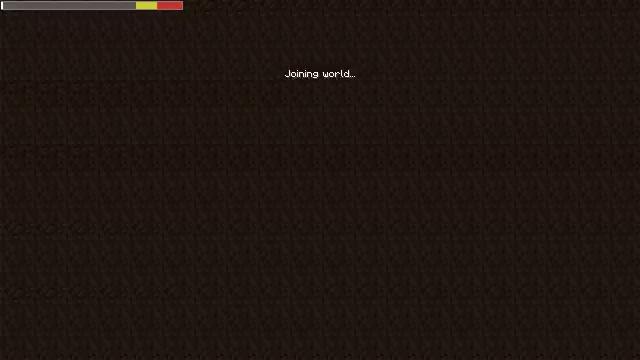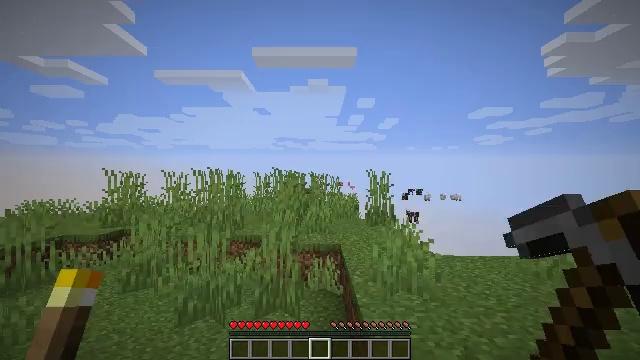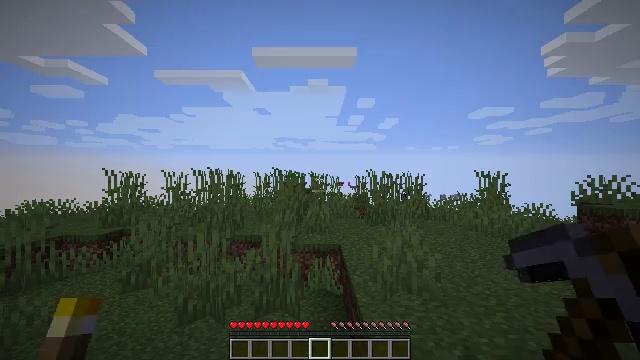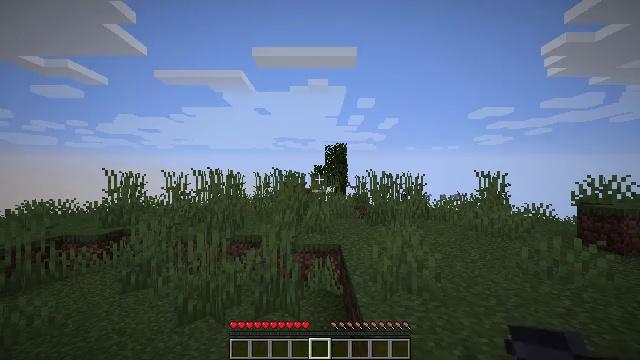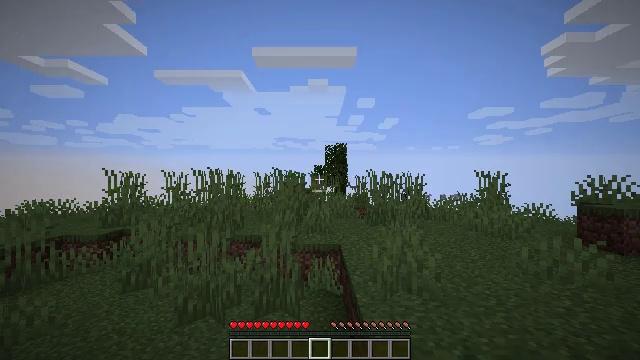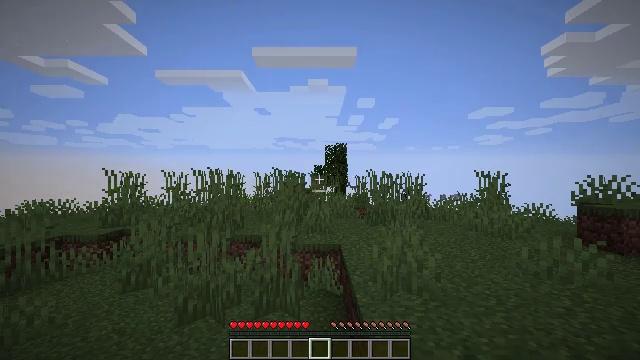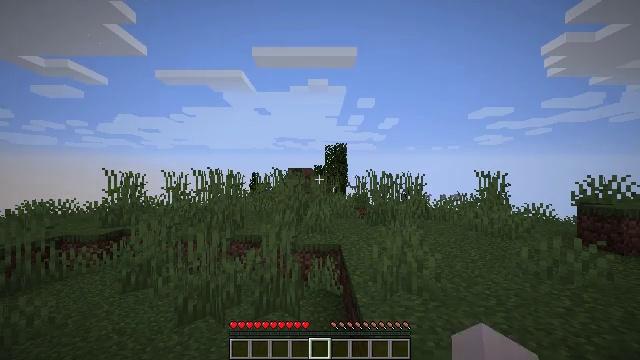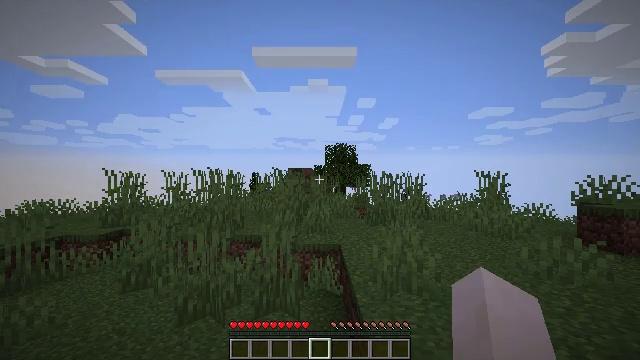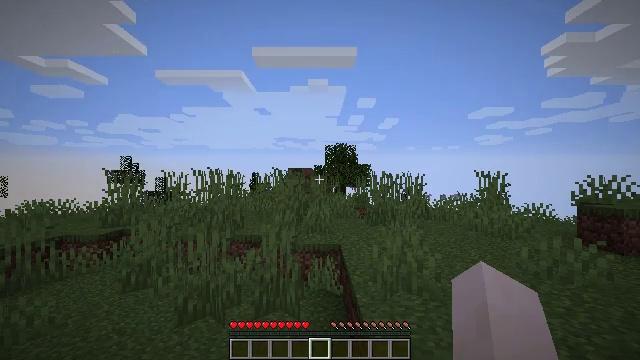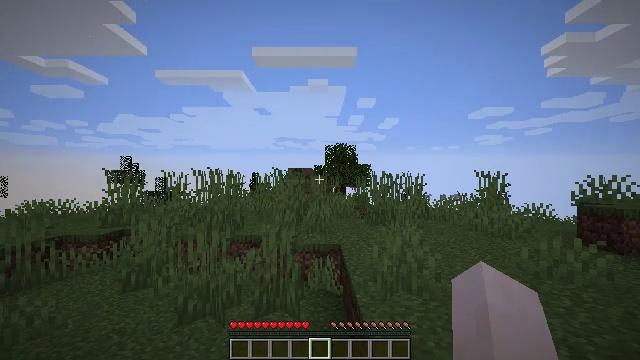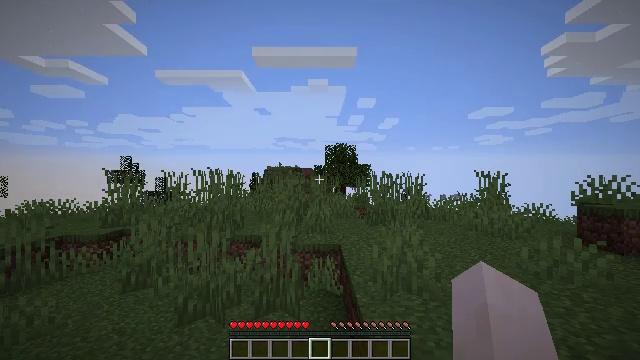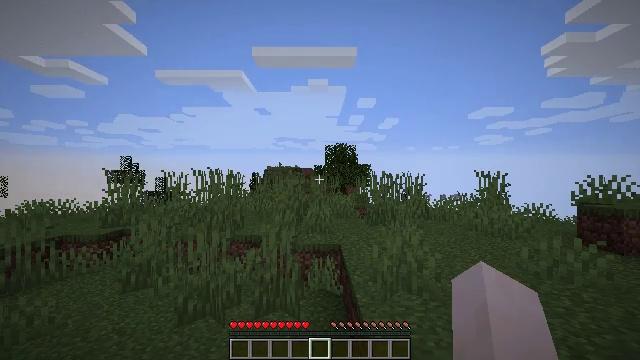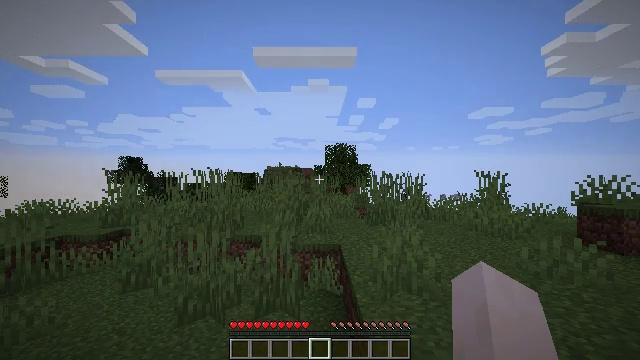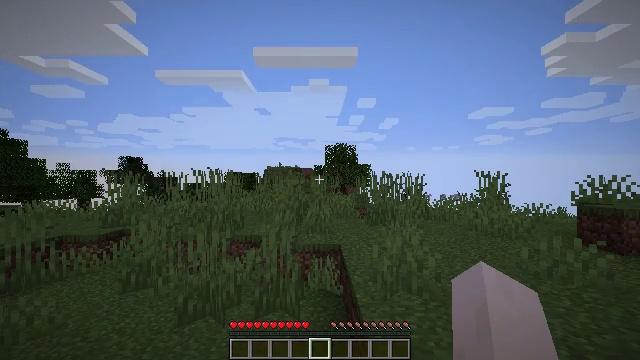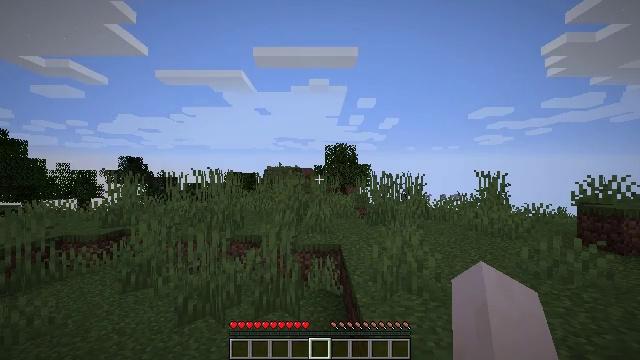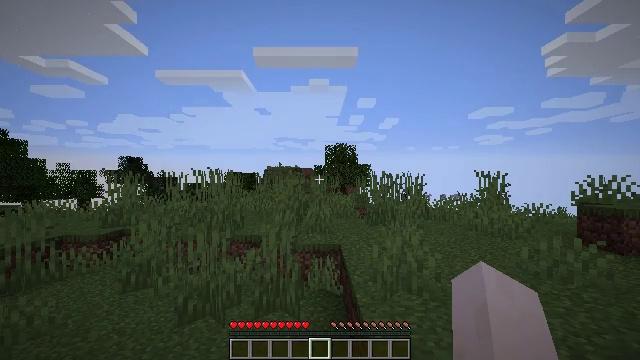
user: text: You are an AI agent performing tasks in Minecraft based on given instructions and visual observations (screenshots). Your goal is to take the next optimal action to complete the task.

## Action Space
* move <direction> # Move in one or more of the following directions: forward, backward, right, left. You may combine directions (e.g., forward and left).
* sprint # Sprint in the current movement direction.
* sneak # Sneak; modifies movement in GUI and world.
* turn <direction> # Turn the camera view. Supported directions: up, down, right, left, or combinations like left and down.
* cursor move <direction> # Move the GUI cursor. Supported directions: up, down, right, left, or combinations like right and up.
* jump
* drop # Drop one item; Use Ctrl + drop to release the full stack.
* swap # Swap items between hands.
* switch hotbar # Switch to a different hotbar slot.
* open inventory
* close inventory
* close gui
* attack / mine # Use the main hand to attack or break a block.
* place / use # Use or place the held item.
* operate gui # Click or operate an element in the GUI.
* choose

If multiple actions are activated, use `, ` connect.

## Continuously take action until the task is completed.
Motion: motion action
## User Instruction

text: Break the birch log in the forest.
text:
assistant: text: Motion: attack / mine, switch to hotbar 5
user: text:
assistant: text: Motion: attack / mine
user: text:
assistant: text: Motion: attack / mine
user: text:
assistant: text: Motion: attack / mine
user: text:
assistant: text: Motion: attack / mine
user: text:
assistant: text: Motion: attack / mine
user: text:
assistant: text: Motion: attack / mine
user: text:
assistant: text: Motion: attack / mine
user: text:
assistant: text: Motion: attack / mine
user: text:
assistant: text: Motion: attack / mine
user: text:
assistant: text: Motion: attack / mine
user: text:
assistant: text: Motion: attack / mine
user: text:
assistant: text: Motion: attack / mine
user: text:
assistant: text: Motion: attack / mine
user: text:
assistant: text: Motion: attack / mine
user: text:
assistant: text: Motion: attack / mine
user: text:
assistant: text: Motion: attack / mine
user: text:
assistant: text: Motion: attack / mine
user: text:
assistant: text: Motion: attack / mine
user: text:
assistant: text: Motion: attack / mine
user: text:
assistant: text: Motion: attack / mine
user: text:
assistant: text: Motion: attack / mine
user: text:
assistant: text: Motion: attack / mine
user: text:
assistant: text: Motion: attack / mine
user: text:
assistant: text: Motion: attack / mine
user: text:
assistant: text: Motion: attack / mine
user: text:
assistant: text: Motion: attack / mine
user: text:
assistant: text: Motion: attack / mine
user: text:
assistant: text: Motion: attack / mine
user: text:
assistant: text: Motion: attack / mine